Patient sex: F
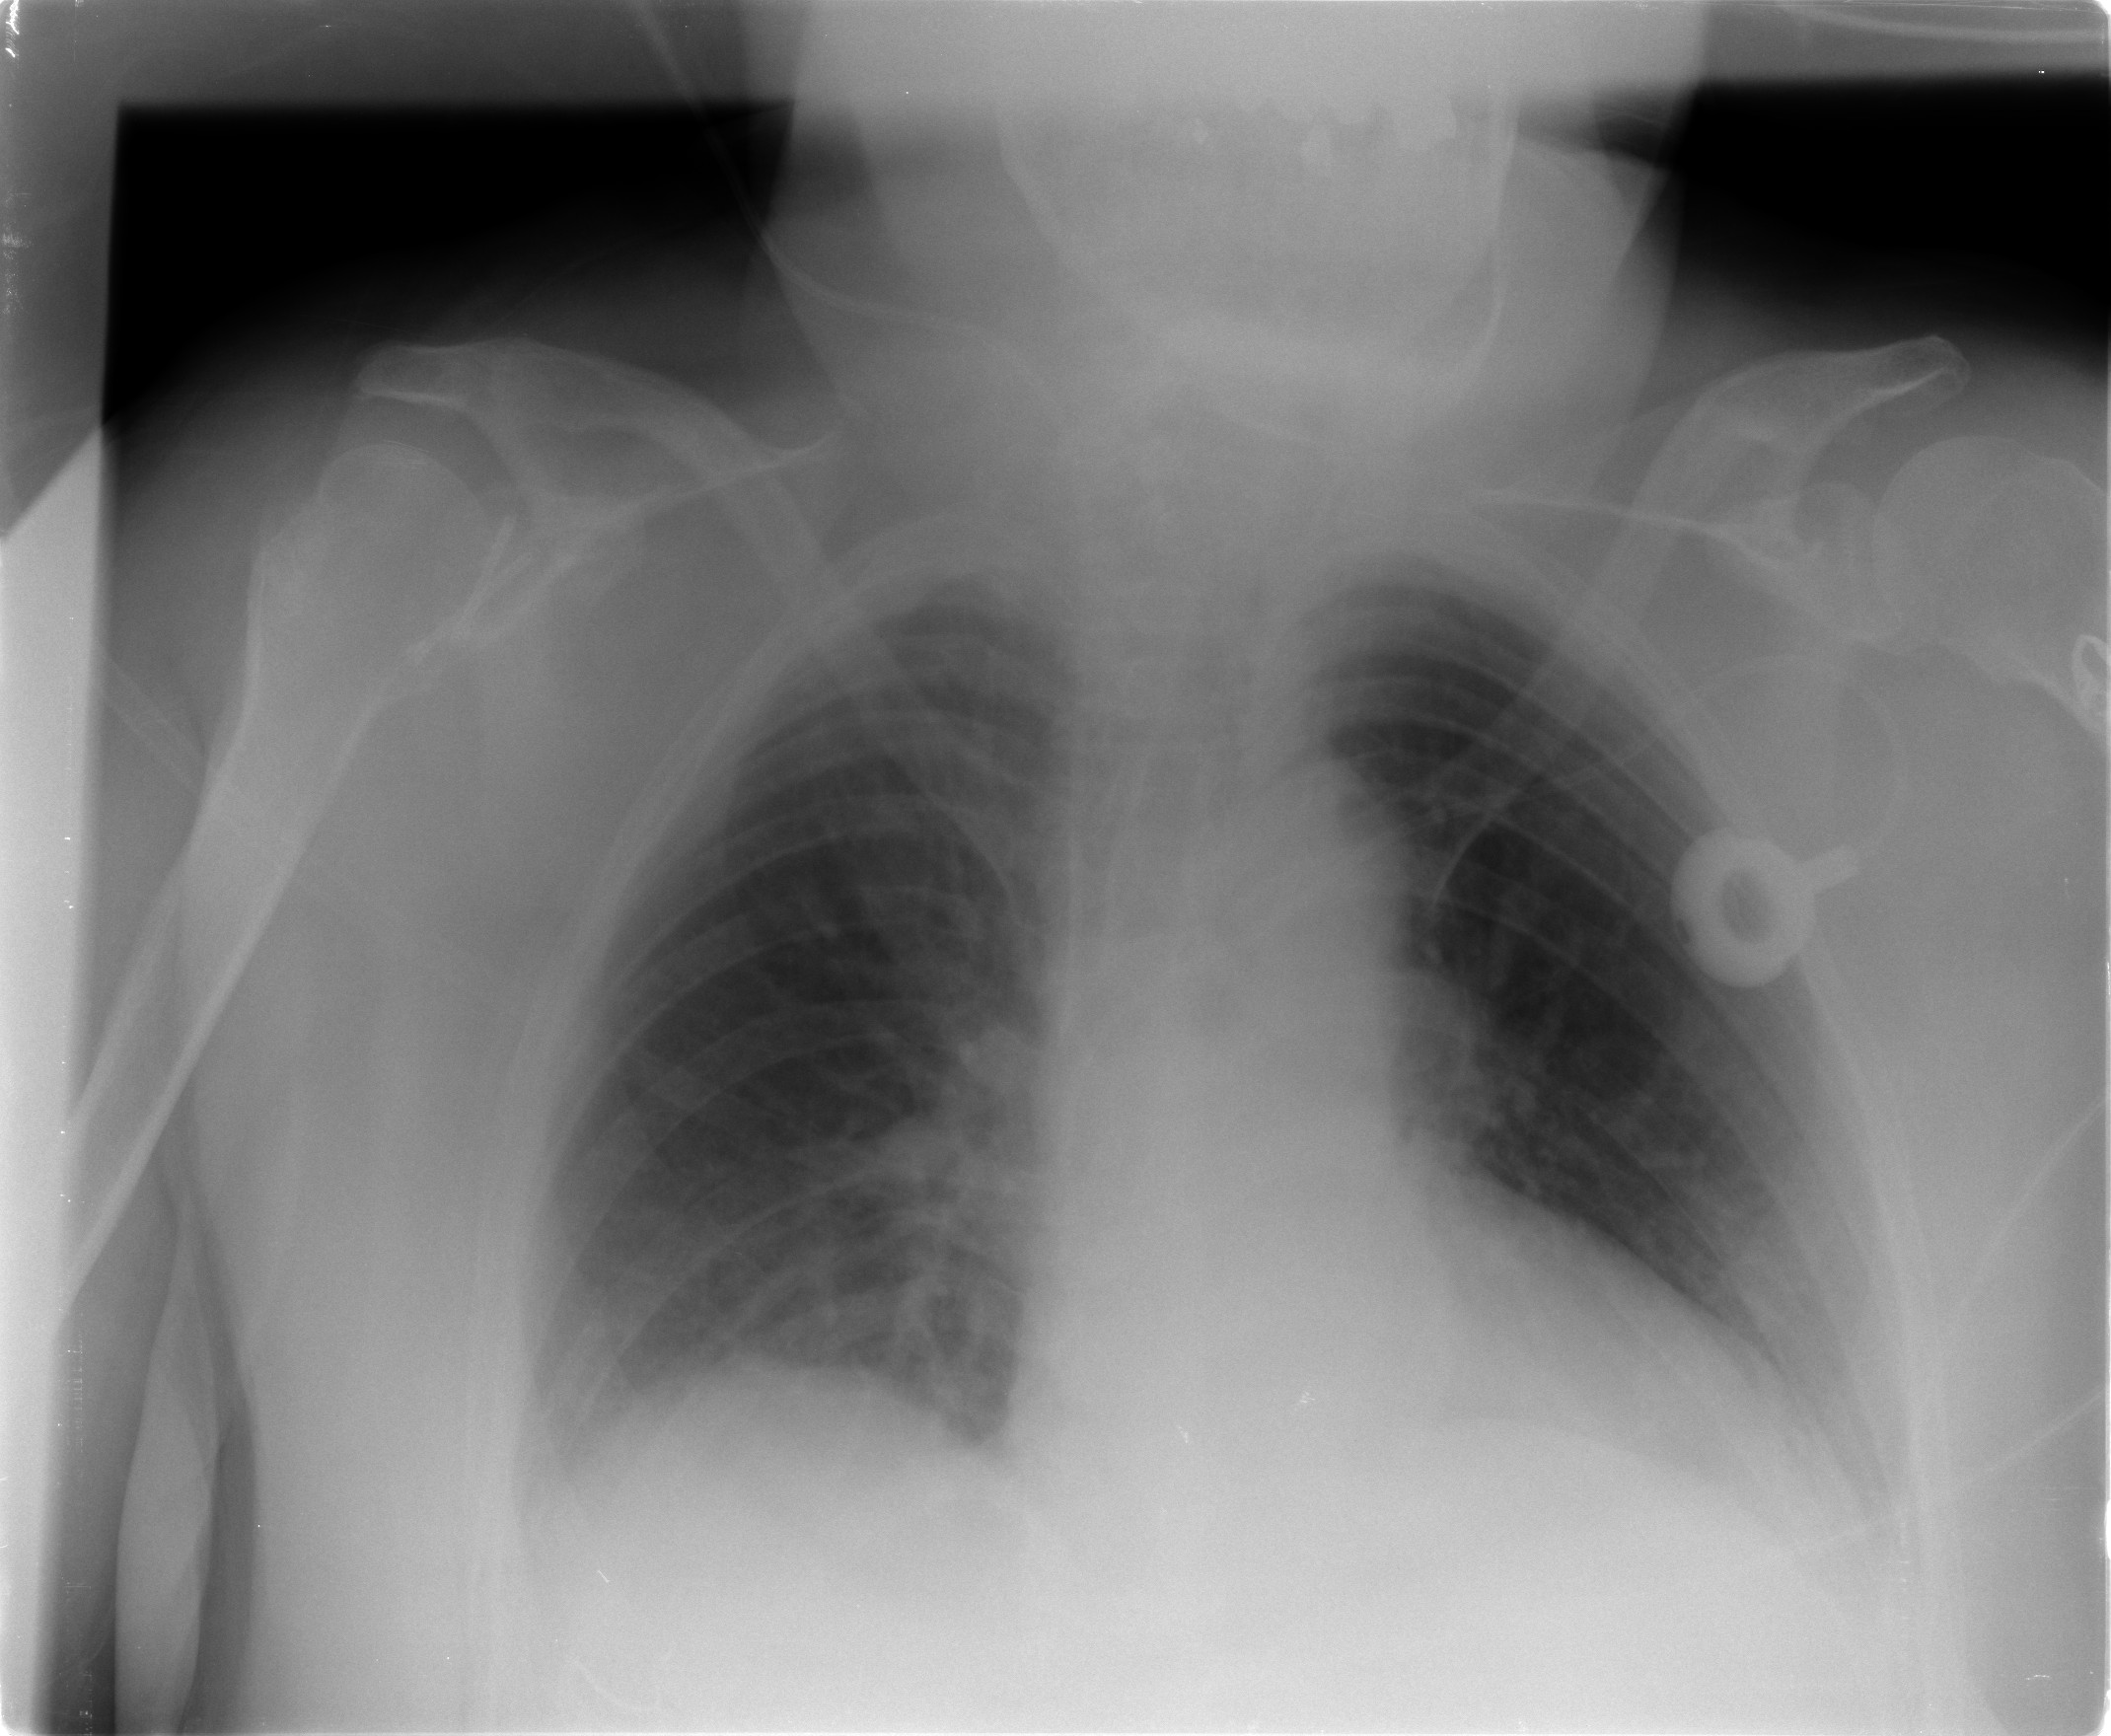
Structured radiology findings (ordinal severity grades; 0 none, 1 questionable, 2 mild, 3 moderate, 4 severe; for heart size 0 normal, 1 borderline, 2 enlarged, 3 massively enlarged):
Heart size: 2
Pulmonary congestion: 0
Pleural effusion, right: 1
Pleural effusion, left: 2
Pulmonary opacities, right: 0
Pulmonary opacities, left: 0
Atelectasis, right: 2
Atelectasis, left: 2